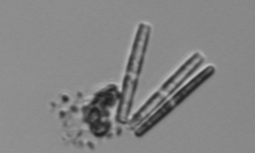
Label: Thalassionema